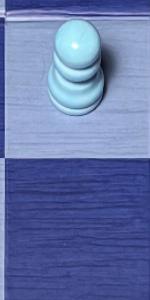
Label: Empty